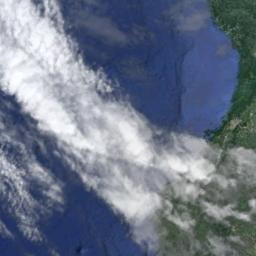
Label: cloud